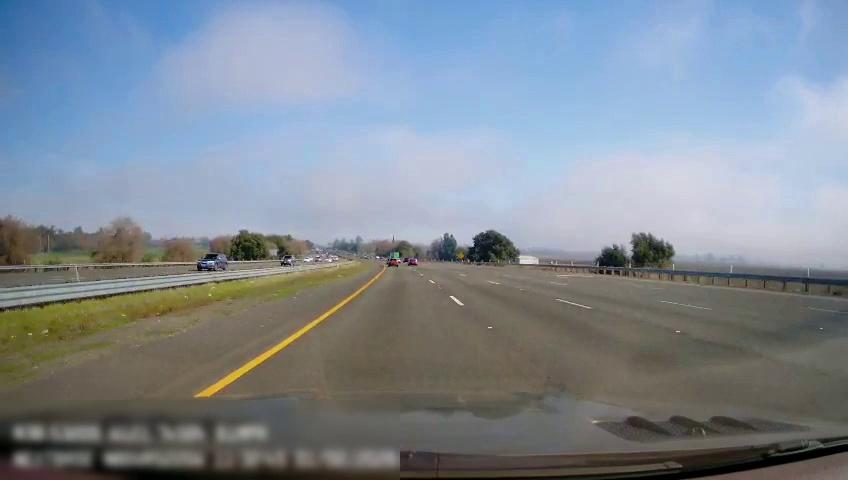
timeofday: Day
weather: Sunny
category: Drivable Space
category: Drivable Space
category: Vehicles | SUV
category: Vehicles | SUV
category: Lanes | Current Lane
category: Lanes | Current Lane
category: Lanes | Alternate Lane
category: Lanes | Alternate Lane
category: Lanes | Alternate Lane